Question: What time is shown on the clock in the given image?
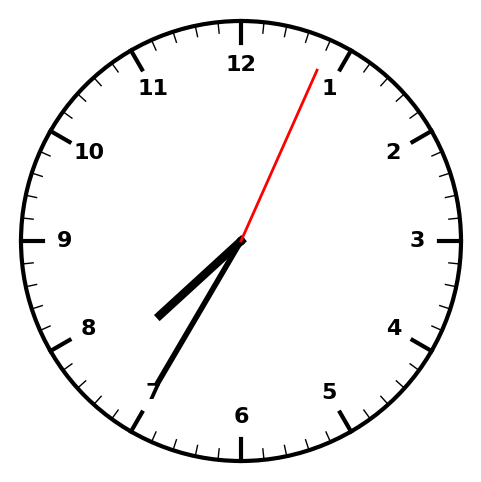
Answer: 07:35:04